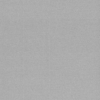
Label: dusty